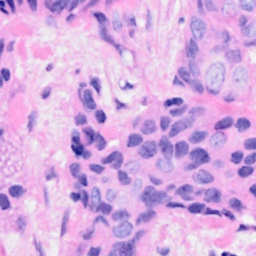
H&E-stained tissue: Breast